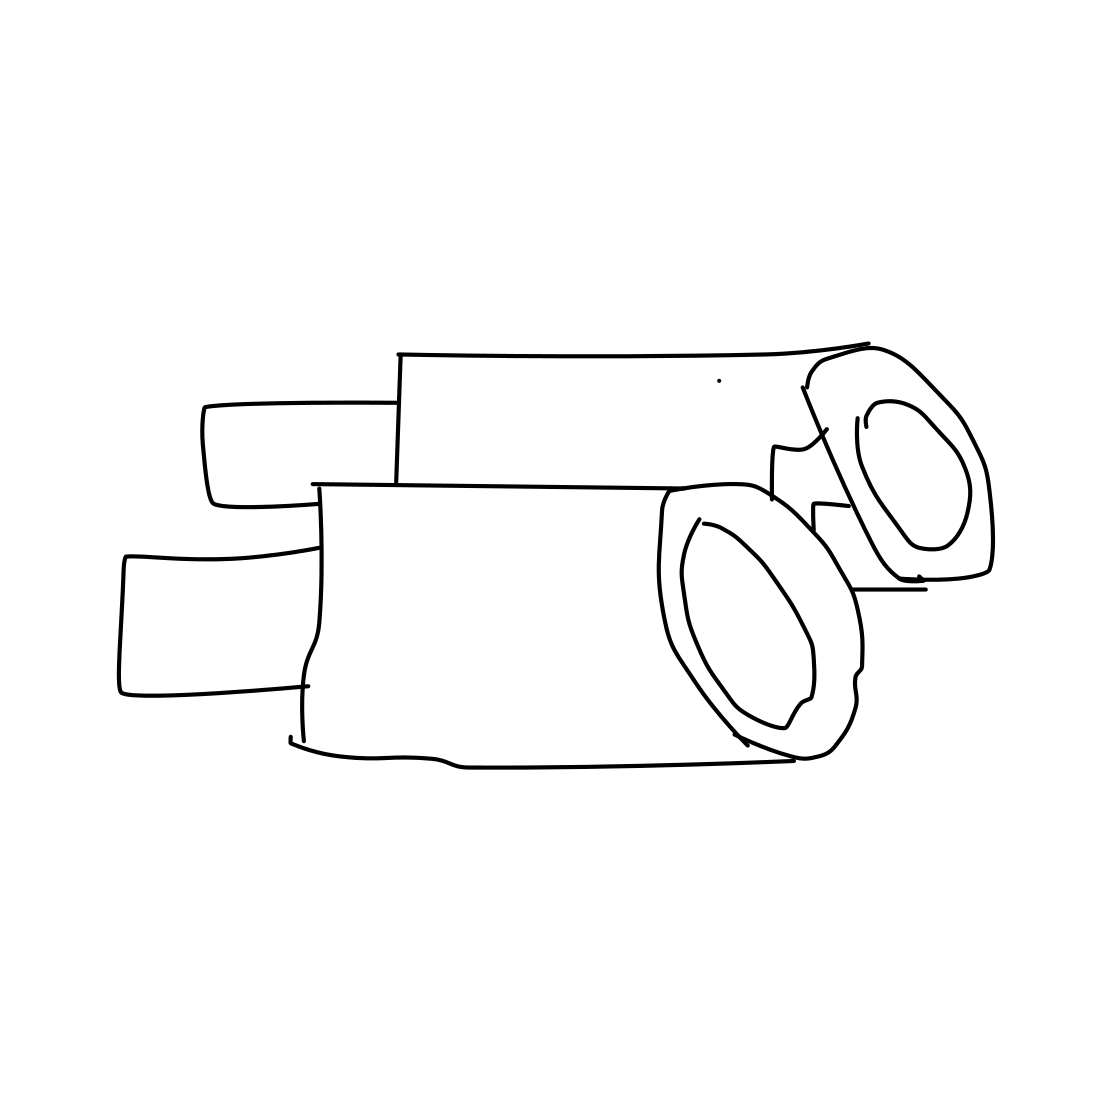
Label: binoculars